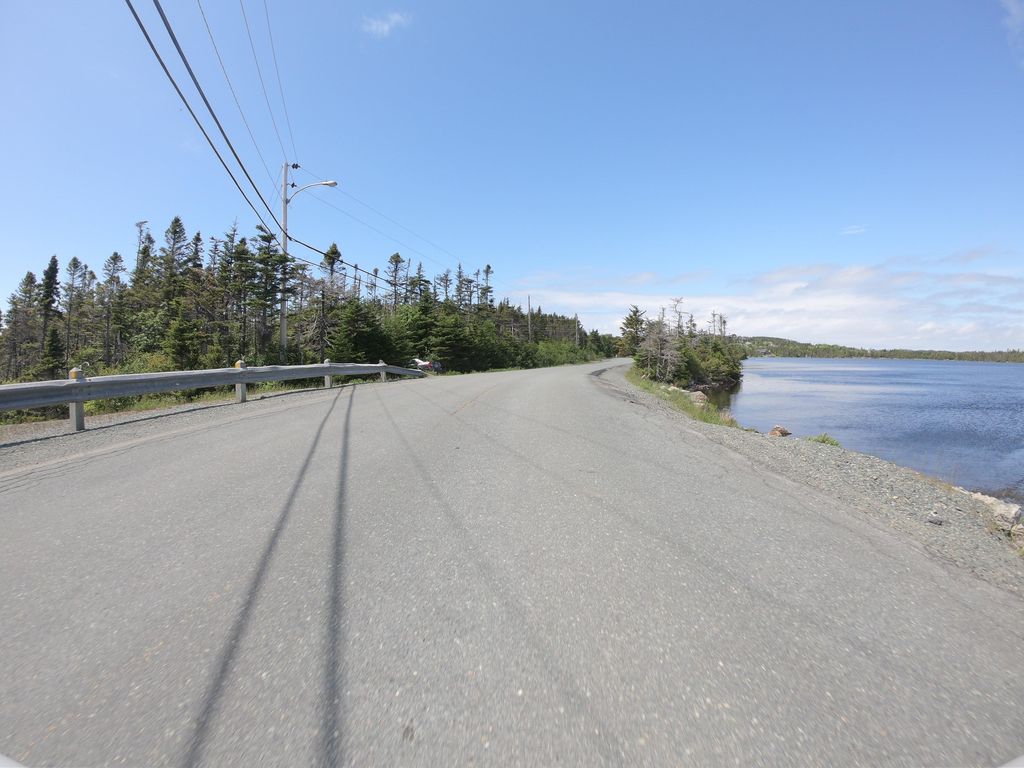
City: st_johns